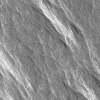
Atmospheric dust classification: not_dusty